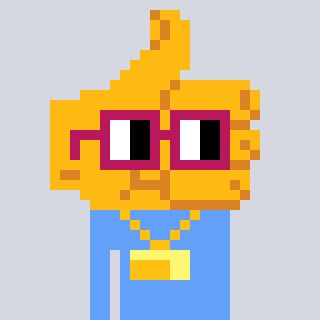
a pixel art character with square dark red glasses, a thumbsup-shaped head and a blue-colored body on a cool background